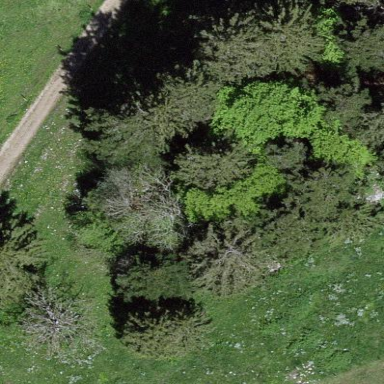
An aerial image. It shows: Forest area.